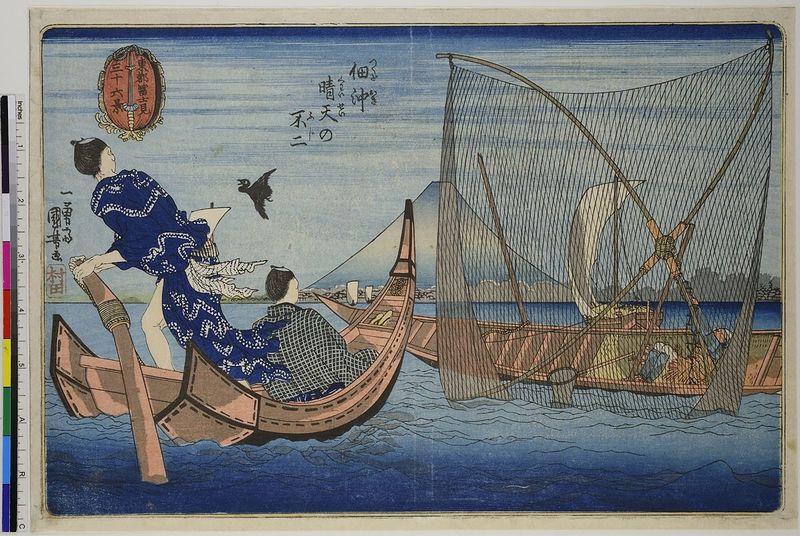
Titel: Der Fuji bei ruhiger See nahe Tsukuda, aus der Serie: 36 Aussichten auf den Fuji in der Osthauptstadt
Künstler: Utagawa Kuniyoshi
Standort: Hamburg
Institution: Museum für Kunst und Gewerbe Hamburg
Schlagwörter: blau, wasser, boot, holzschnitt, segelboot, segelschiff, berge, gebirge, kutter, vulkan, druckgraphik, druckgrafik, zeit, farbholzschnitt, fischen, werkzeuge, fischernetz, edo, fuji, reproduktionen, volcano, druckerzeugnisse, segeljacht, segelyacht, angelgerät, fischereigerät, fischfanggerät, ukiyo, volcan, fährboot